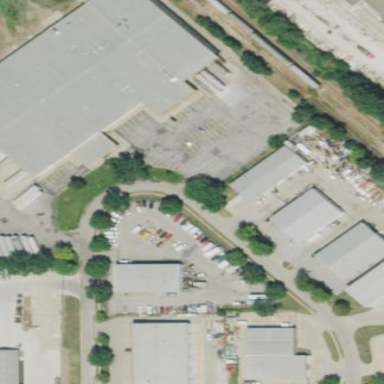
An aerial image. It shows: Industrial building with works on site.